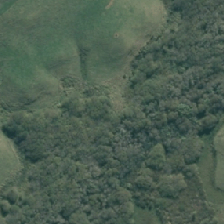
Land cover: herbaceous_freshwater_vege